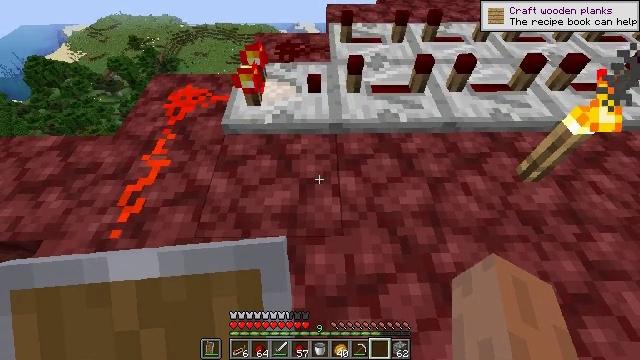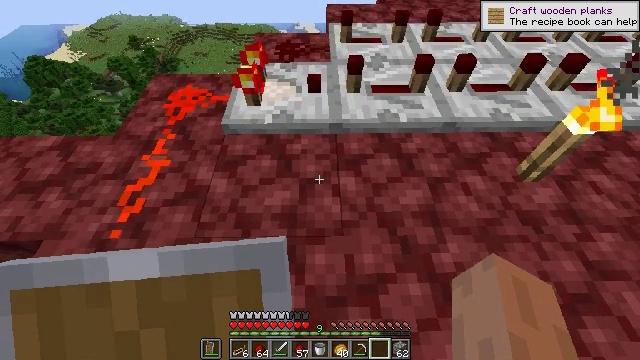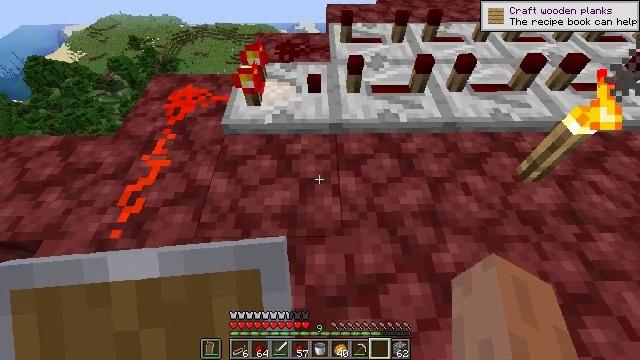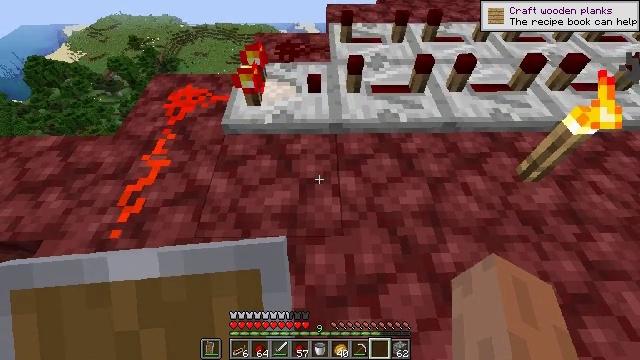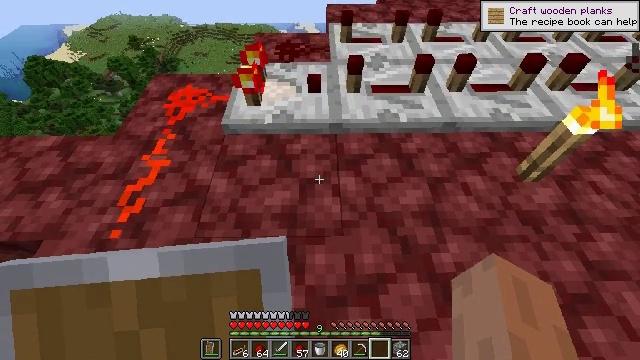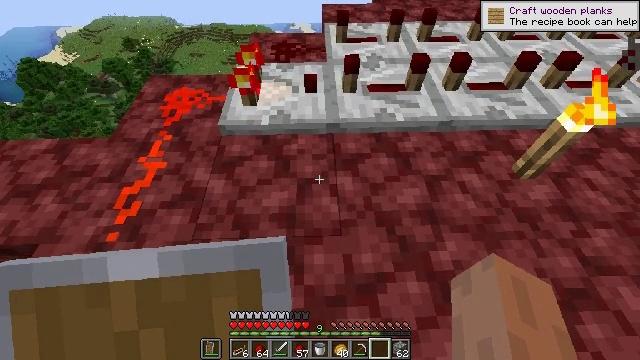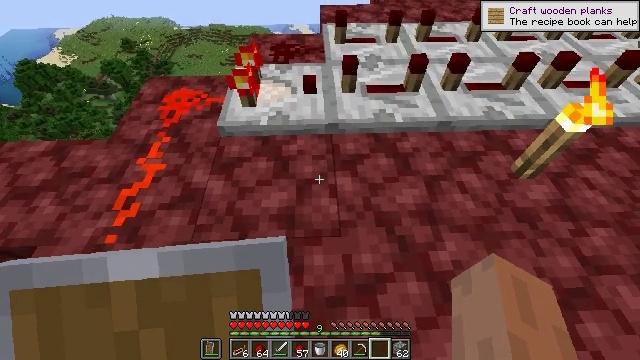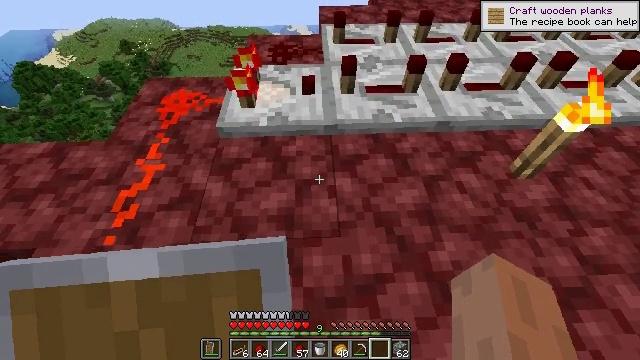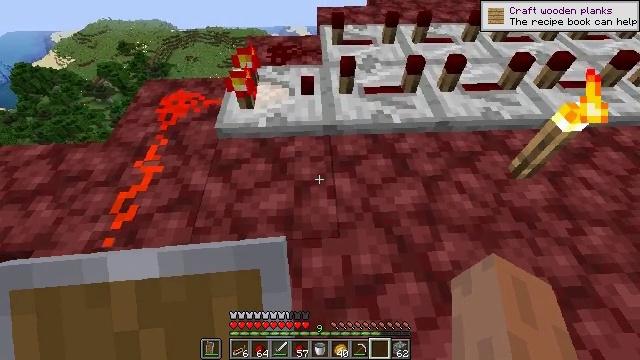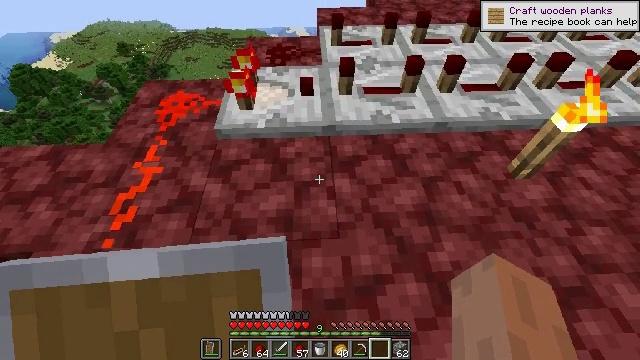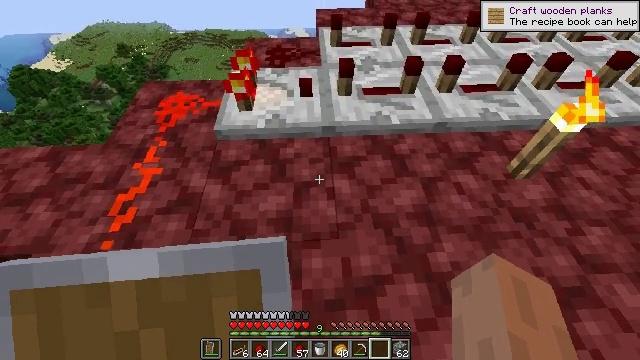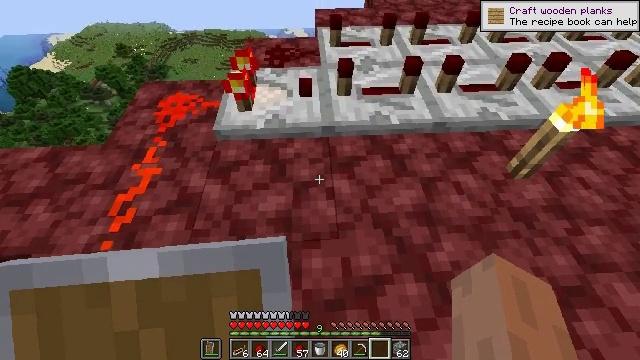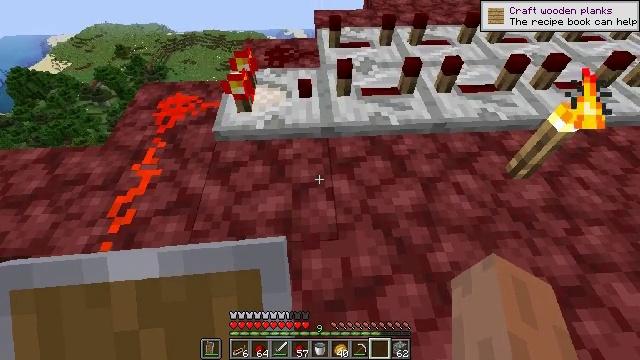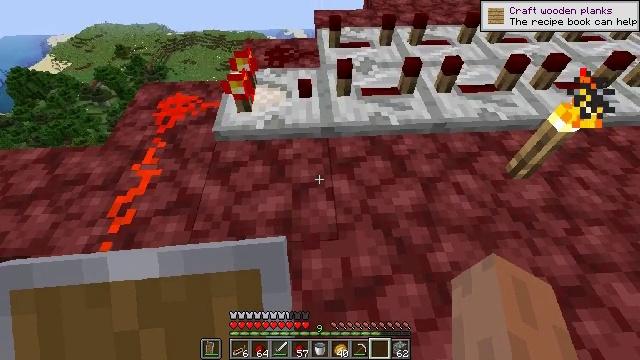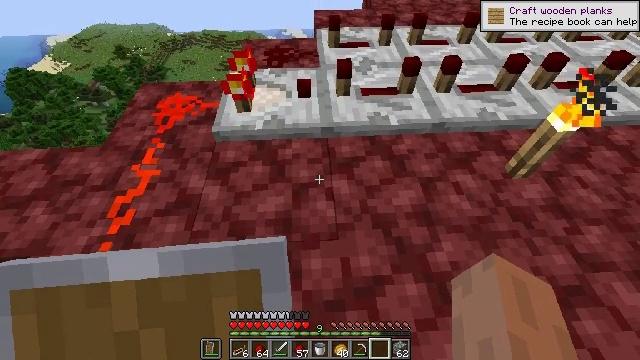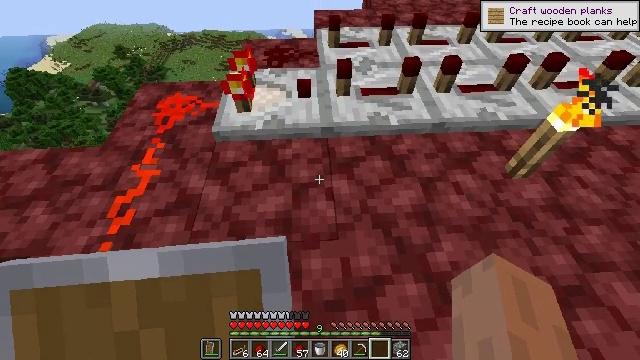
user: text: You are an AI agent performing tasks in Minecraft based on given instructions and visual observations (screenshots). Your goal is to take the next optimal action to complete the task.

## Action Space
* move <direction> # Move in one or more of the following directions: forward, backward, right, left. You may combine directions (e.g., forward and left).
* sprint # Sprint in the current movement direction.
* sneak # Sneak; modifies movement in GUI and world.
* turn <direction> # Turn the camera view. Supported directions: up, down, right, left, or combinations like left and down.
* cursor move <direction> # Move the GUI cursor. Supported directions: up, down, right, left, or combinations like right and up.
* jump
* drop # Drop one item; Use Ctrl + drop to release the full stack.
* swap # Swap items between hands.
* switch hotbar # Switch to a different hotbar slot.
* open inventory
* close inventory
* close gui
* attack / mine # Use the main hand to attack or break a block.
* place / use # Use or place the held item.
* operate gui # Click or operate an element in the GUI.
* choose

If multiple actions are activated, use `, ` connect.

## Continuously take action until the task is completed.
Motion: motion action
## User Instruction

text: Break the comparator from the circuit.
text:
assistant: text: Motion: no_op
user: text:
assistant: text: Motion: no_op
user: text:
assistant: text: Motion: no_op
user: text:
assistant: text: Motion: no_op
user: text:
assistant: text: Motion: no_op
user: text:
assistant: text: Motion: no_op
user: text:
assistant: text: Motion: no_op
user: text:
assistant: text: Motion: no_op
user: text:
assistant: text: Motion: no_op
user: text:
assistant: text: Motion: no_op
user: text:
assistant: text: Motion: no_op
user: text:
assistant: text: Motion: no_op
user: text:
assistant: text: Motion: no_op
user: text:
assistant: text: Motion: no_op
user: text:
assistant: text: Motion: no_op
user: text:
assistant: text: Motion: no_op
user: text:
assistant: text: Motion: no_op
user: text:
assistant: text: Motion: no_op
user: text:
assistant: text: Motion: no_op
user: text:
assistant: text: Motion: no_op
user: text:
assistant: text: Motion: no_op
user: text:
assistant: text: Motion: no_op
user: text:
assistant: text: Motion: no_op
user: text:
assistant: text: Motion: no_op
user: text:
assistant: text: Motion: no_op
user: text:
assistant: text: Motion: no_op
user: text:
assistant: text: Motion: no_op
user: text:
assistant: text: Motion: no_op
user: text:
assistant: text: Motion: no_op
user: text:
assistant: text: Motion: no_op